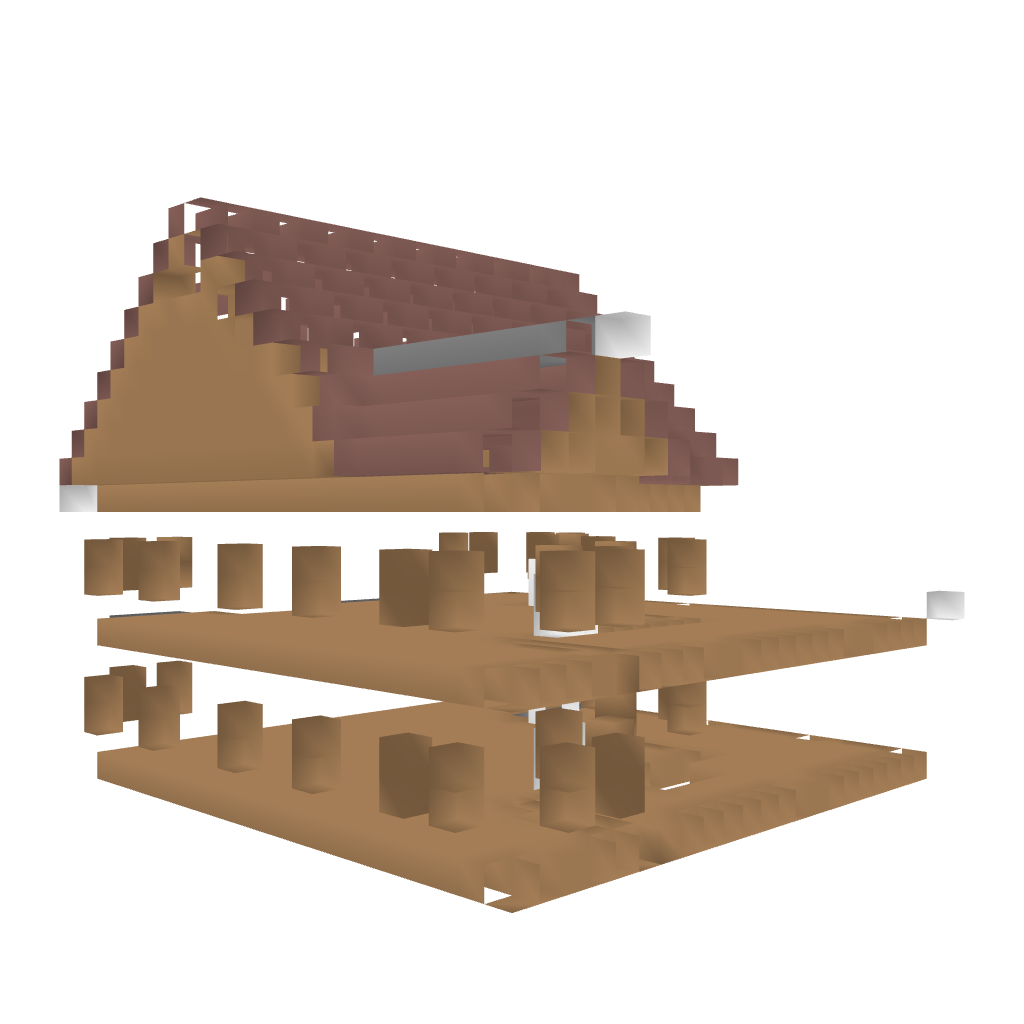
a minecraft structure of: Coloniel house on pillars bad low quality